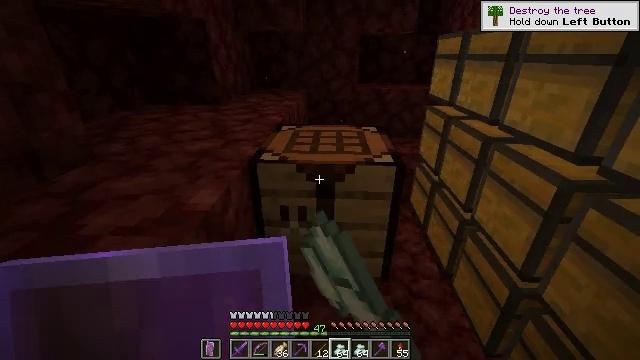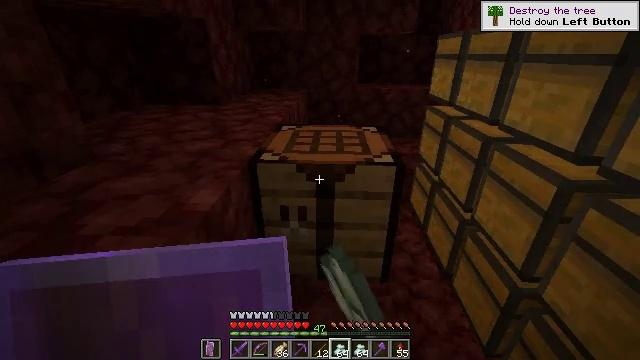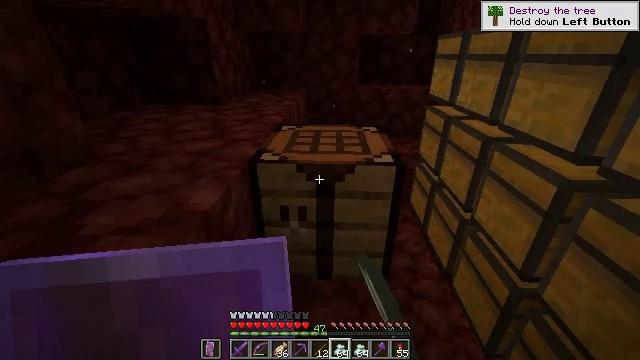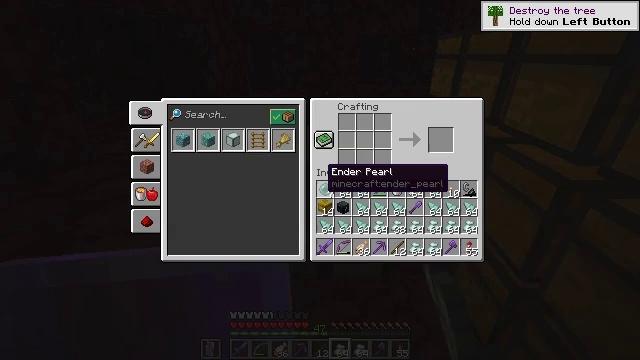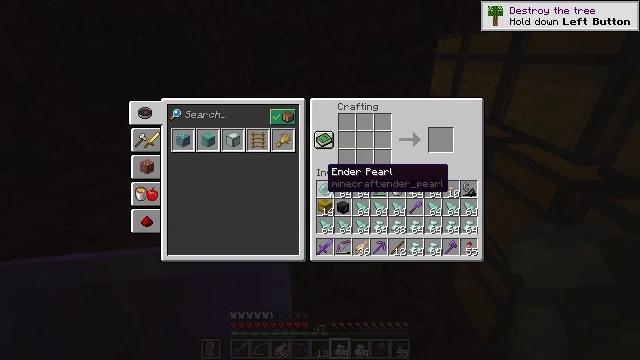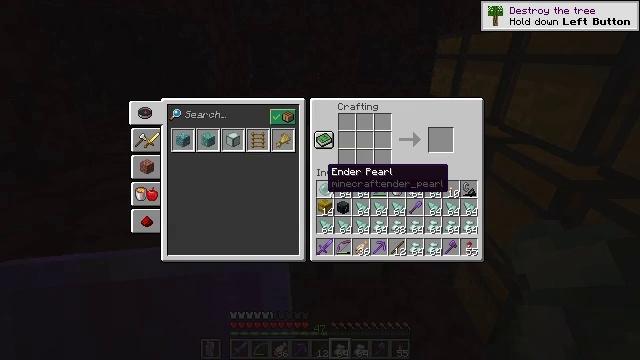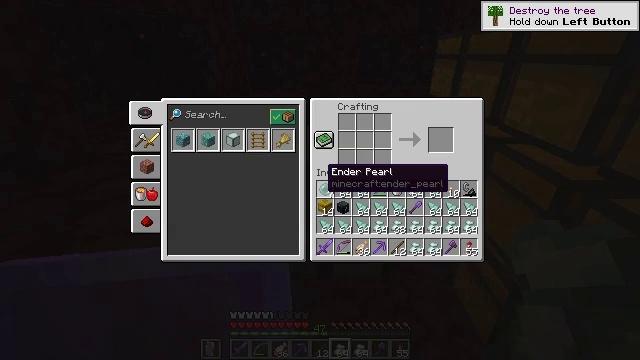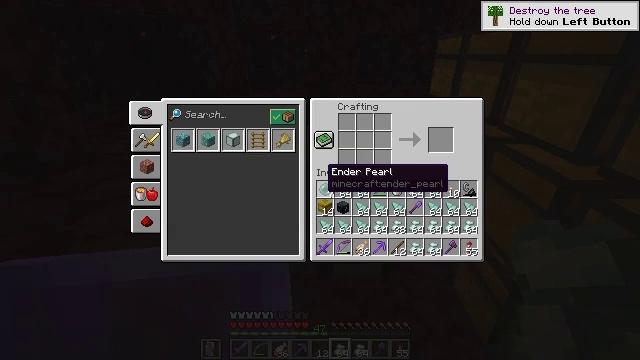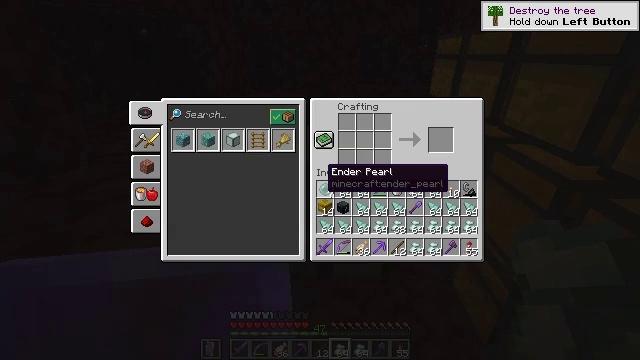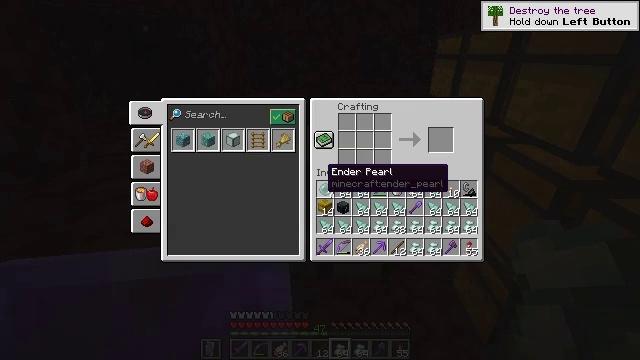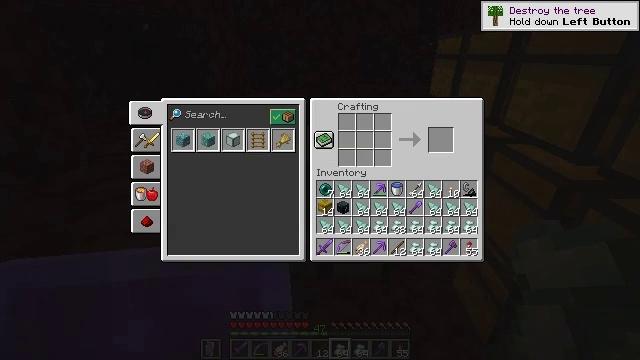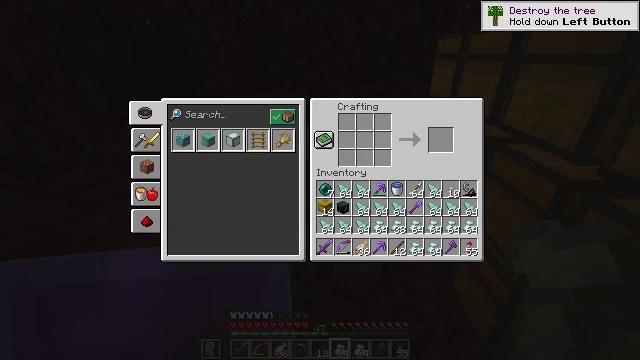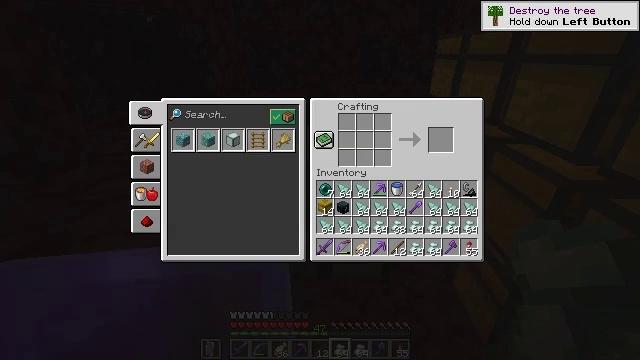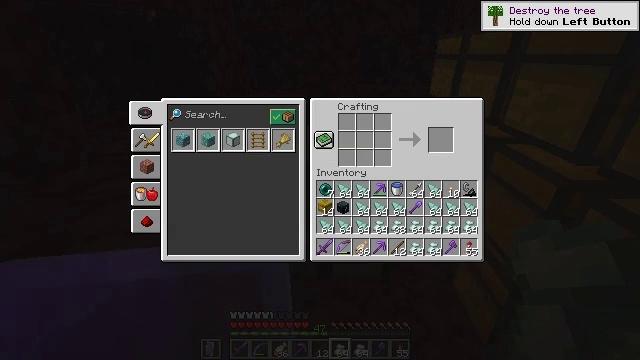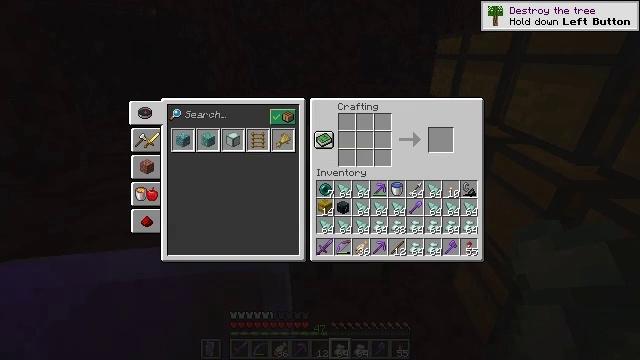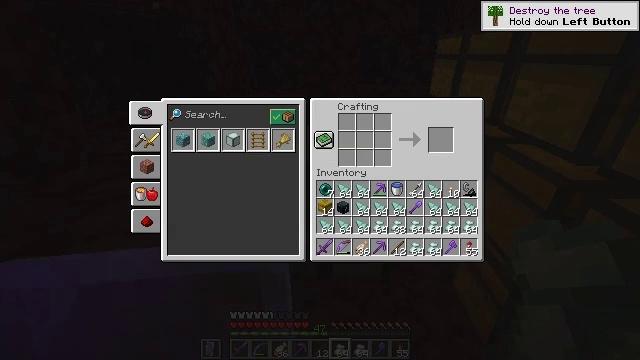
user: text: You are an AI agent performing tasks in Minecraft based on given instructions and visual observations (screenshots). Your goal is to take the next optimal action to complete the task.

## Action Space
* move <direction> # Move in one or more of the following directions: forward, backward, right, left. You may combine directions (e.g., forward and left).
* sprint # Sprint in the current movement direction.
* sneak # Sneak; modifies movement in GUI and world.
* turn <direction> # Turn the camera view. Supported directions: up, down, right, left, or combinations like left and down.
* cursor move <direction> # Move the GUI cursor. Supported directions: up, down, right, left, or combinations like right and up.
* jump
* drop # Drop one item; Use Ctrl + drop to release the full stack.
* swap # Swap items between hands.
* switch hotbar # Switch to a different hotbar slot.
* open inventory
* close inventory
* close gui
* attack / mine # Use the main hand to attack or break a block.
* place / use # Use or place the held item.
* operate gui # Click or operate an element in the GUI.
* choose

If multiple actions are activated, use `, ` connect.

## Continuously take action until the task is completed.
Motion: motion action
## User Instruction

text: Form a sea lantern in the crafting grid.
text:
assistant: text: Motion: use / place
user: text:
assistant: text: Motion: no_op
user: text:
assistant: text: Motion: no_op
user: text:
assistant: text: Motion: no_op
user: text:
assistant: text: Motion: no_op
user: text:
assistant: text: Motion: no_op
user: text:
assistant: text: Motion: no_op
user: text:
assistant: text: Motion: no_op
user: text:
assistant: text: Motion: no_op
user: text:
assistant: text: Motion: turn left
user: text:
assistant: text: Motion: turn left
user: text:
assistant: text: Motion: turn left and up
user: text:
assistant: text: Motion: turn left
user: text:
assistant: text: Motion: no_op
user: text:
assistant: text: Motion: sneak
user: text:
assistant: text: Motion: sneak
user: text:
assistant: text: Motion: sneak
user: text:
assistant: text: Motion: sneak
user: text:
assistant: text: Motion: sneak
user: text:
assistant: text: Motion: sneak
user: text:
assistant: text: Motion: sneak
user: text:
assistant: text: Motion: sneak
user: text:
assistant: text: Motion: sneak
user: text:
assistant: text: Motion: sneak, attack / mine
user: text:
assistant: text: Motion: sneak, attack / mine
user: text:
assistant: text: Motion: sneak, attack / mine
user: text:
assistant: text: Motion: sneak, turn right
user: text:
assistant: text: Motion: sneak, turn right
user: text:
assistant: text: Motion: sneak, turn right
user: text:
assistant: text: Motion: sneak, turn right